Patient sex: F
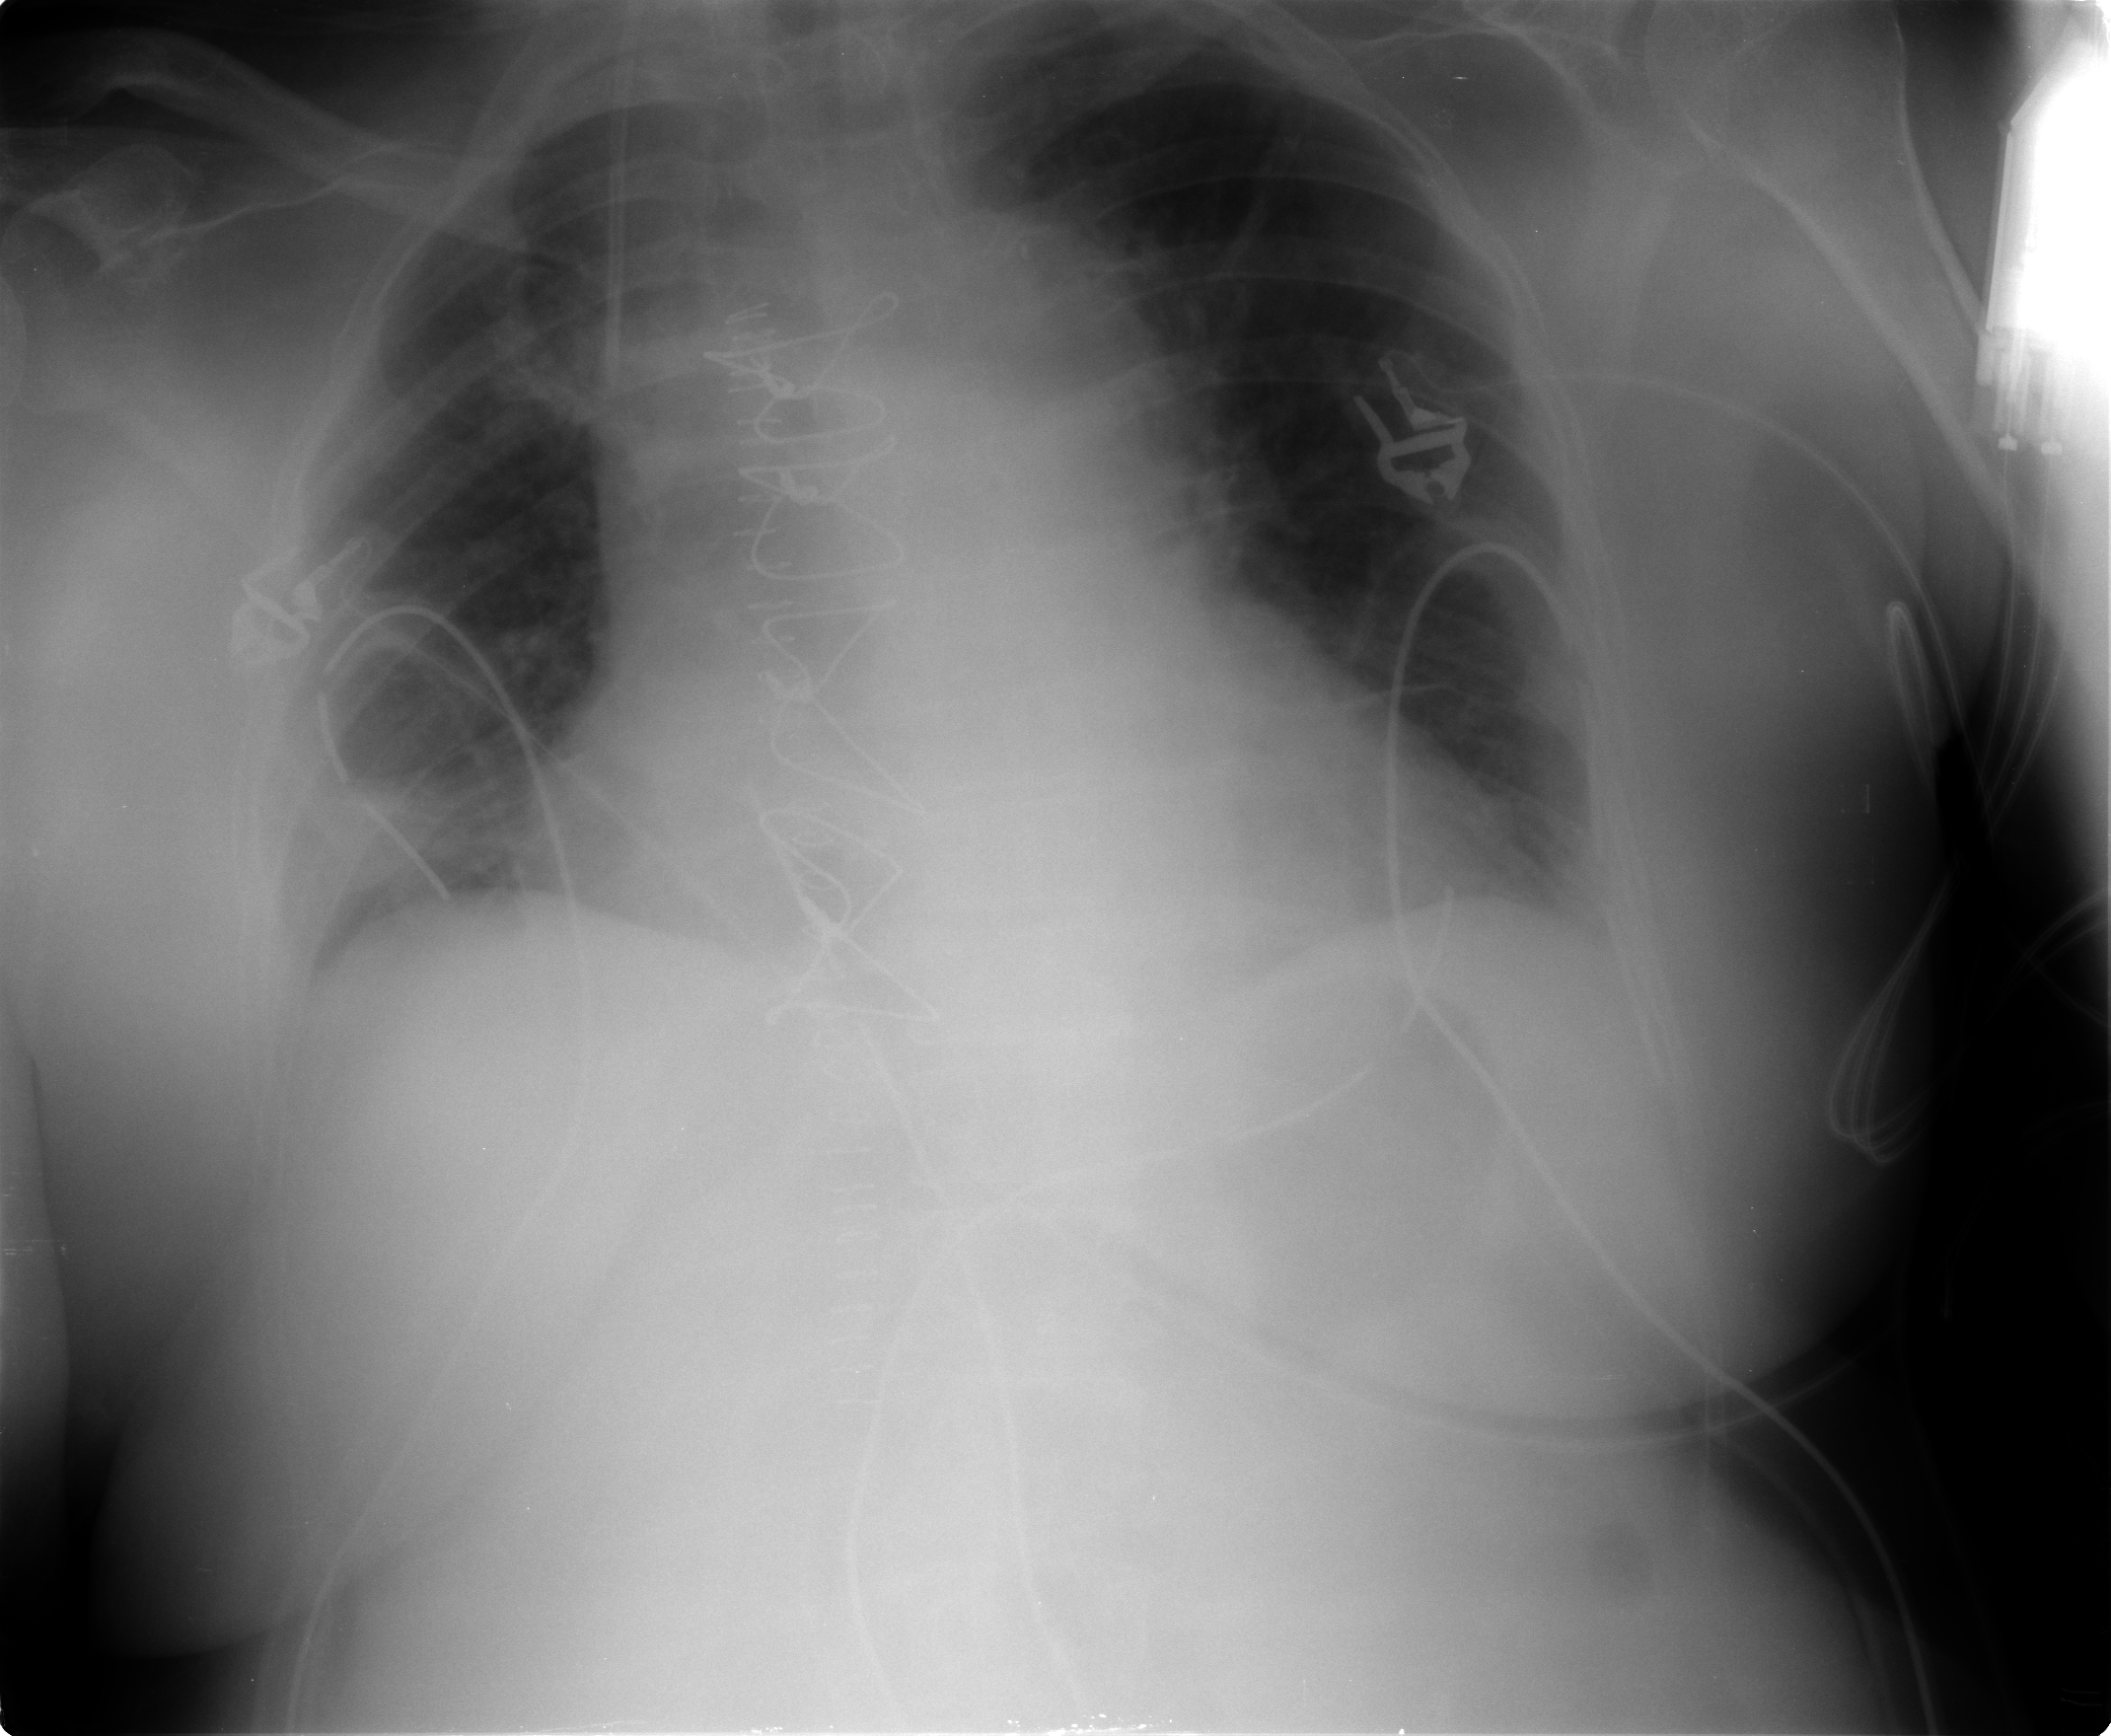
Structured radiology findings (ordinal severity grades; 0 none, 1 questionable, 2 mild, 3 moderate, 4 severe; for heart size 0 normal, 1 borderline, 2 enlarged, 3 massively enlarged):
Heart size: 2
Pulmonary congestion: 1
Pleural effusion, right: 1
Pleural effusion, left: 1
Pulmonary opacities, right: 0
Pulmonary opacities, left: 0
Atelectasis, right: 1
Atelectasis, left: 1